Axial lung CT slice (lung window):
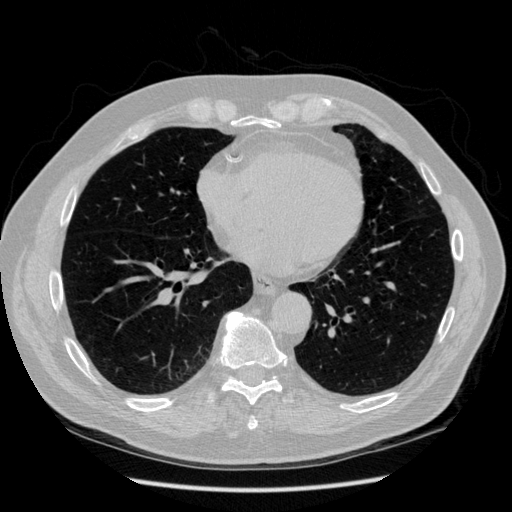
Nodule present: no